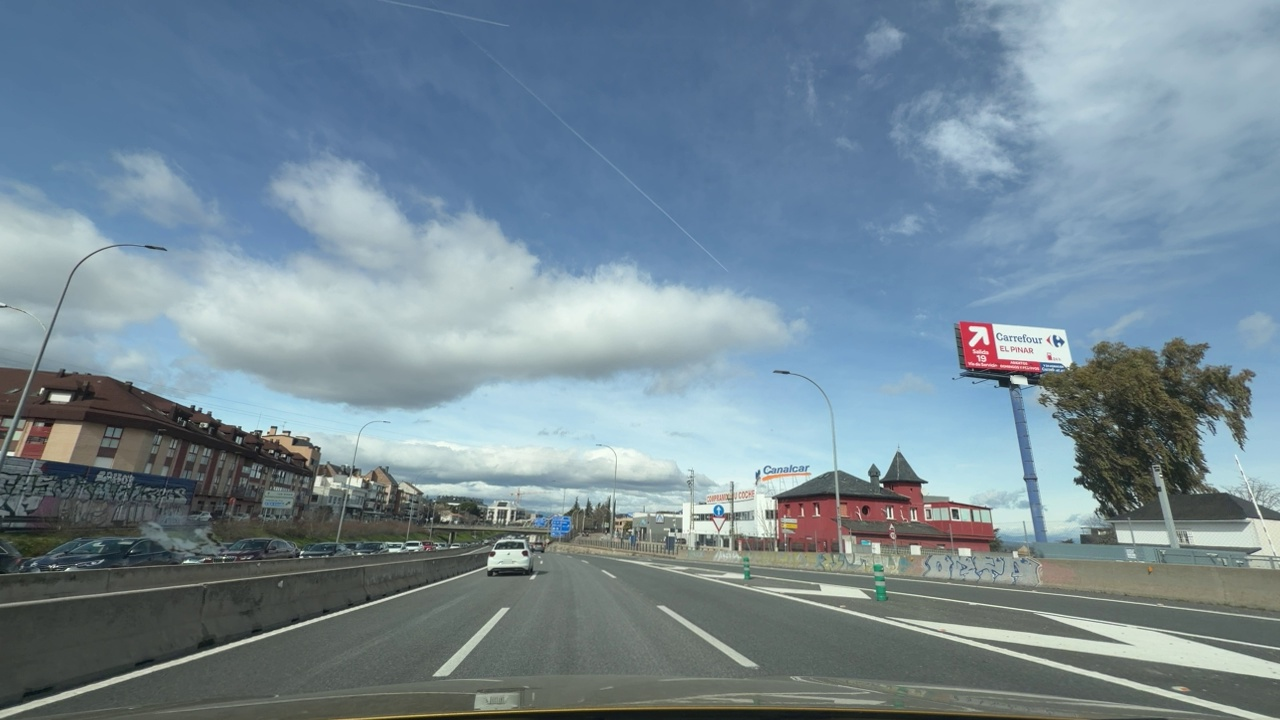
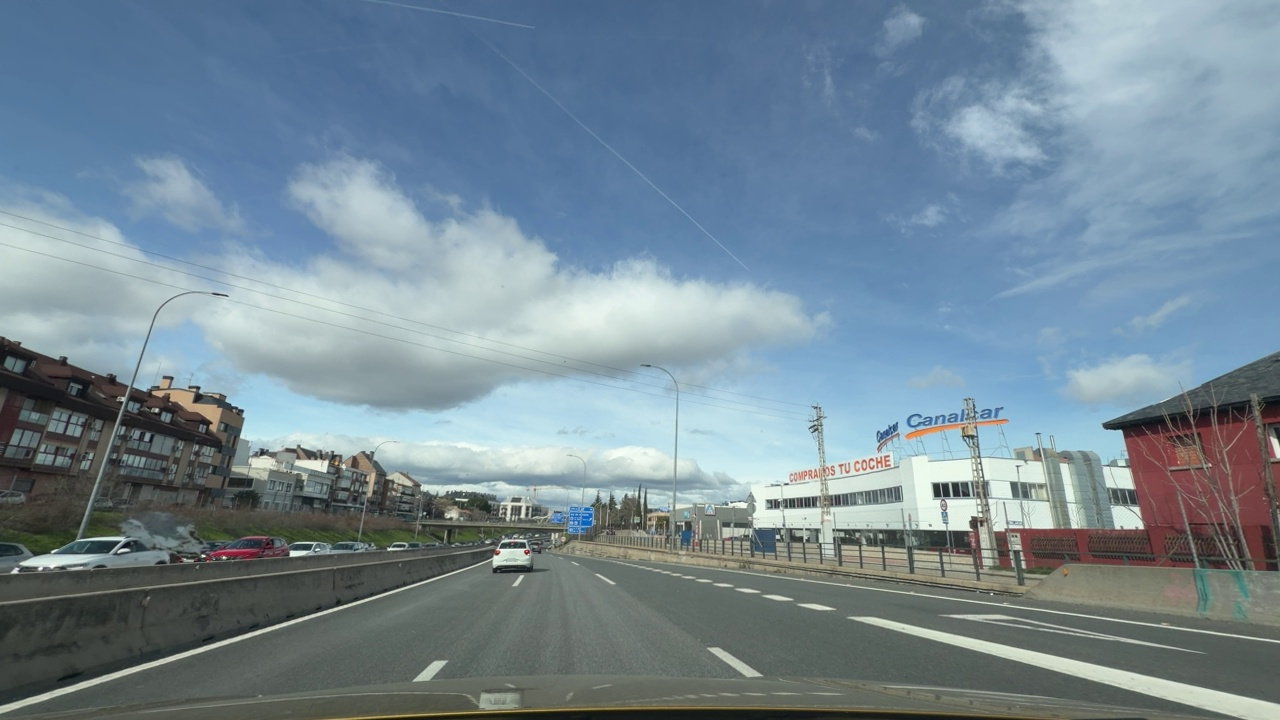
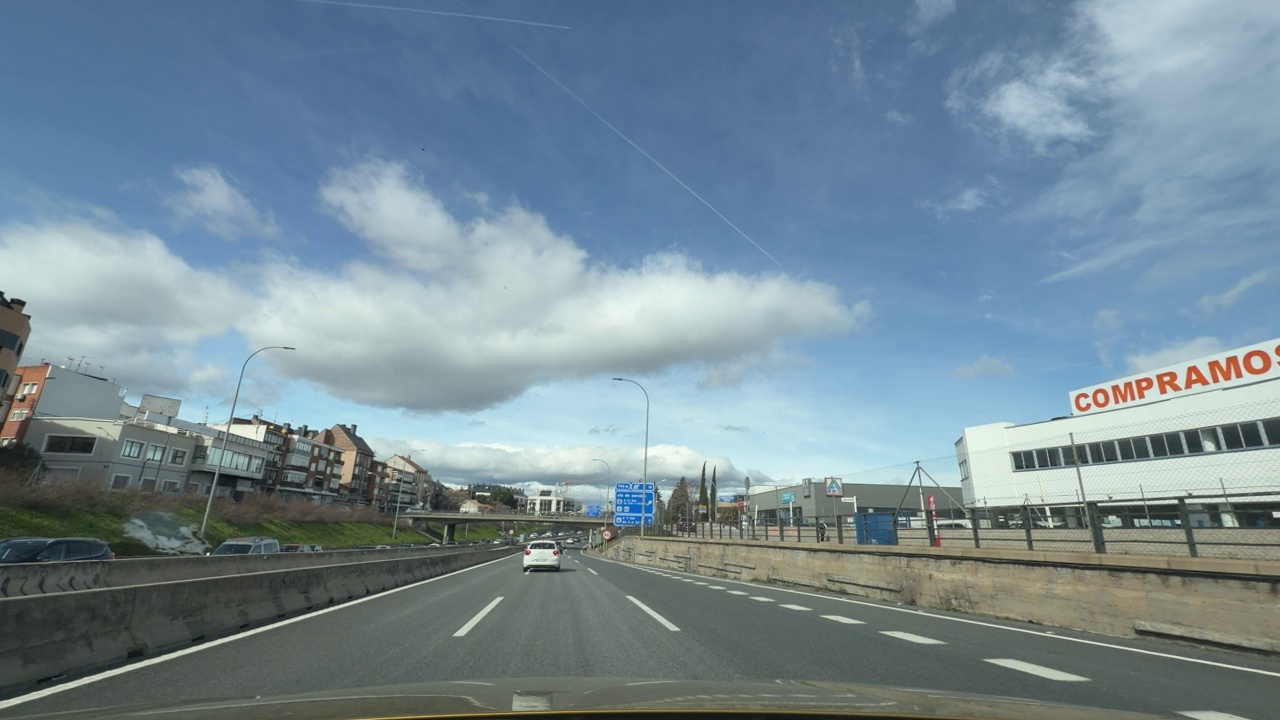
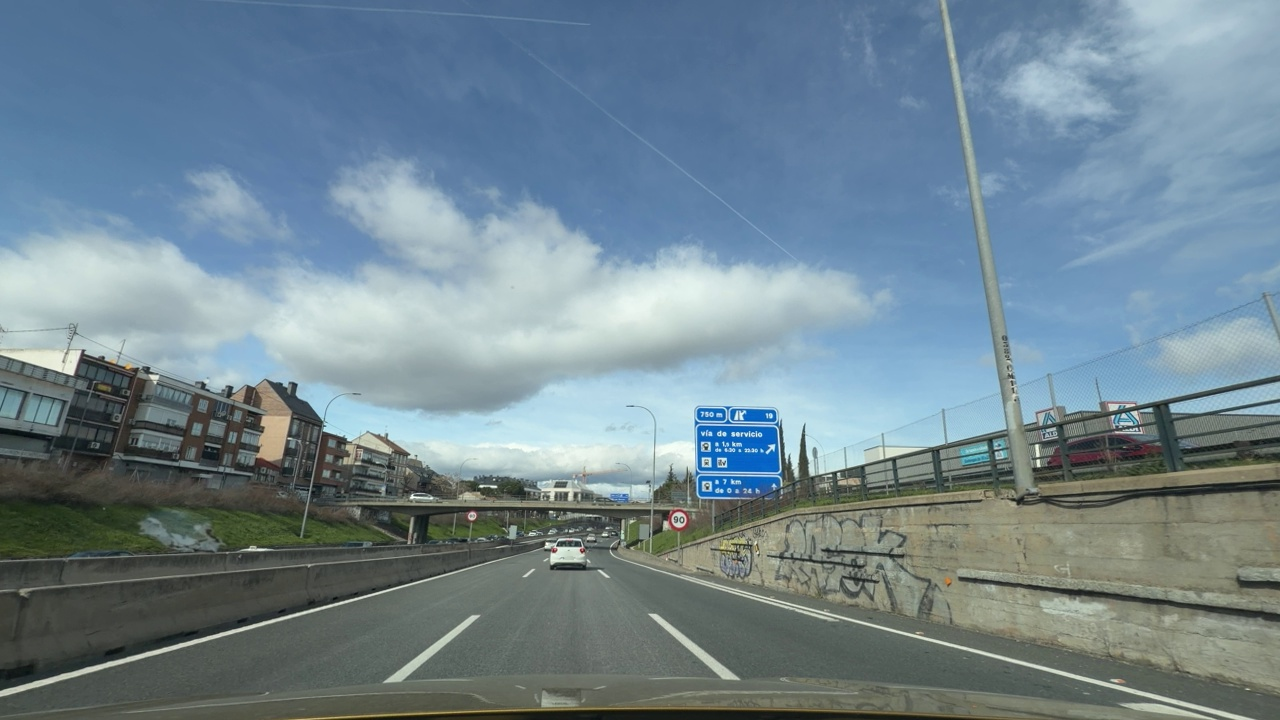
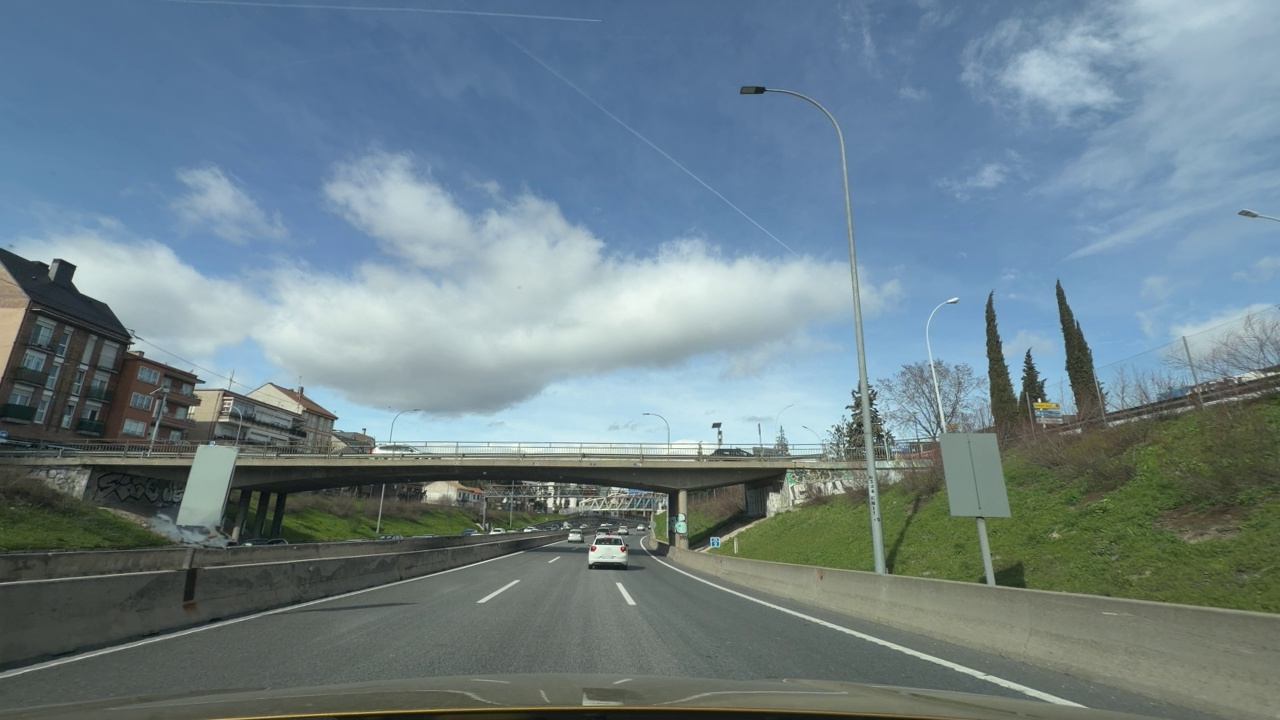
Situation: Cut in
Question: Is a vehicle from an adjacent lane moving into the ego lane?
Answer: Yes
Reasoning: A white car is moving from the left lane to the ego's lane perfomring a cut-in maneuver

Situation: Cut in
Question: Has a vehicle merged into the ego lane directly ahead of the ego vehicle without any intermediate vehicle?
Answer: Yes
Reasoning: The white car enters the ego lane without any intermediate vehicle

Situation: Cut in
Question: Is the ego vehicle currently inside a roundabout?
Answer: No
Reasoning: There is no roundabout nor near as we are in a highway

Situation: Cut in
Question: Is the ego vehicle currently within an intersection?
Answer: No
Reasoning: The ego vehicle is travelling in a highway so no intersection affecting the car is visible

Situation: Cut in
Question: Is any vehicle partially overlapping the lane boundary markings of the ego lane?
Answer: Yes
Reasoning: The white car performing the cut-in is clearly overlapping the dashed lines that mark the ego lane boundary confirming the cut in situation